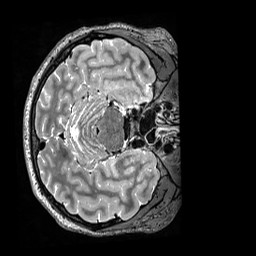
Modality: T2w
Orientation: axial
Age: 26
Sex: male
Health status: ill
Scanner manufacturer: siemens
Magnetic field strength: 3 T
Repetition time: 3.2 s
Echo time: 0.564 s